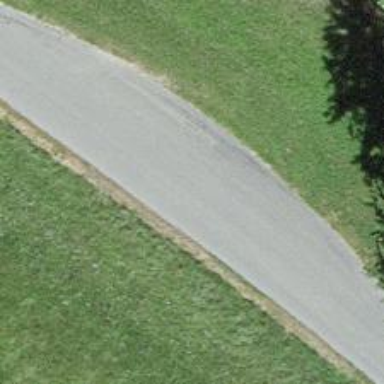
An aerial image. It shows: Passing place on the road.